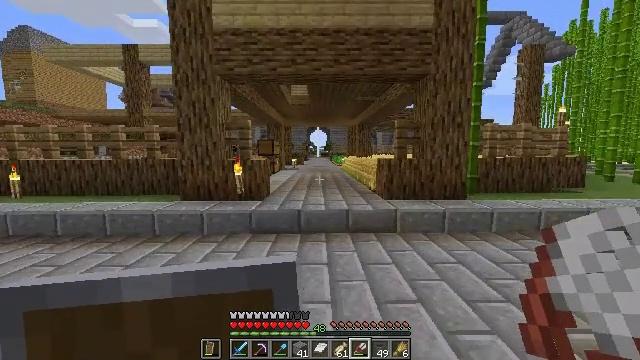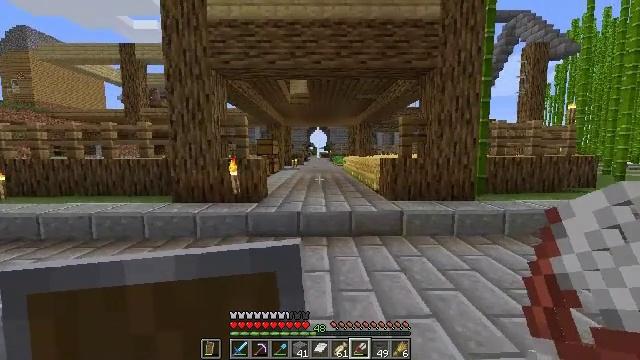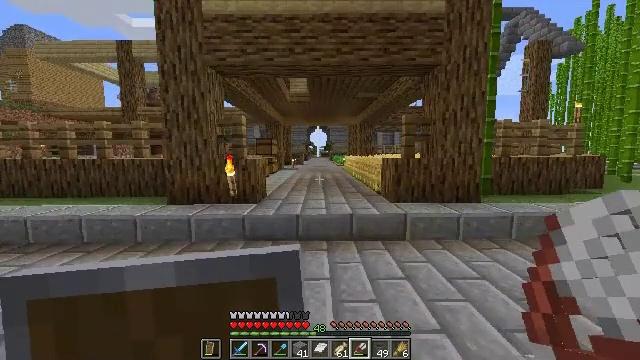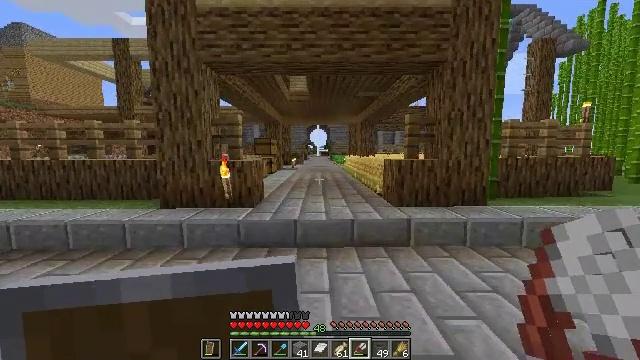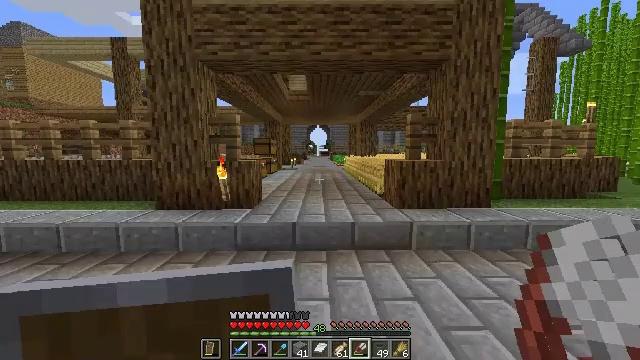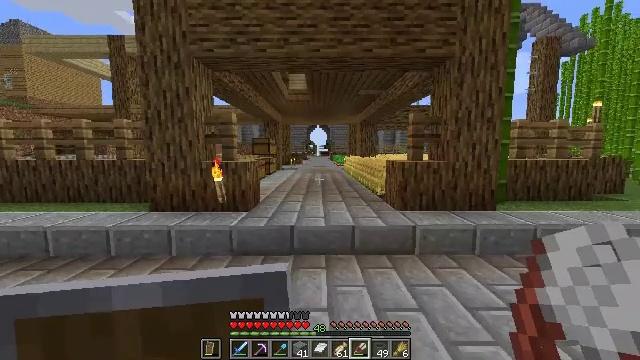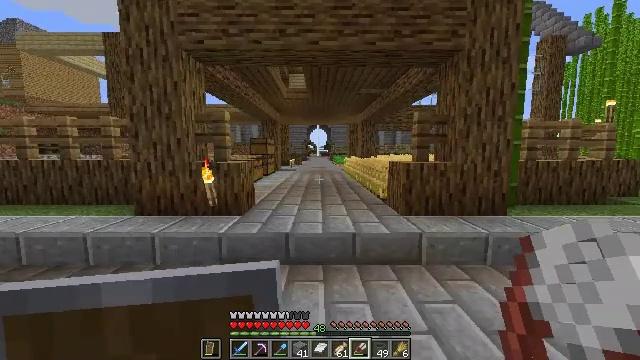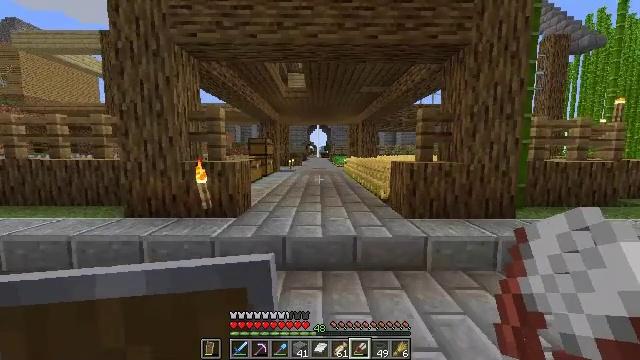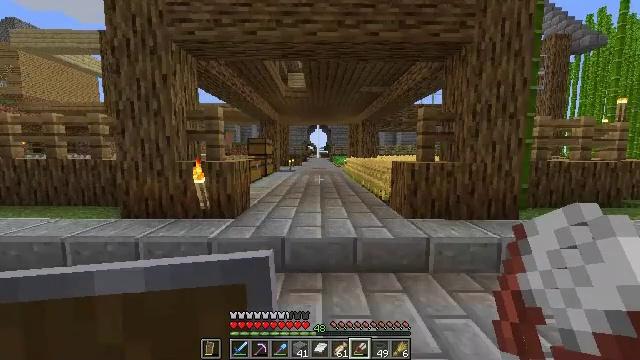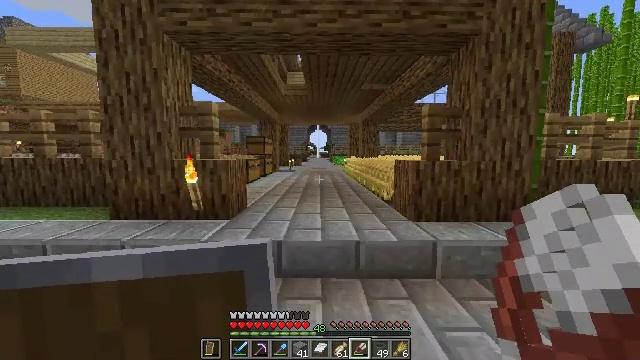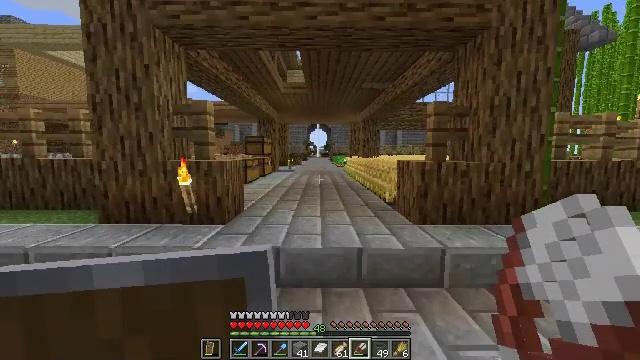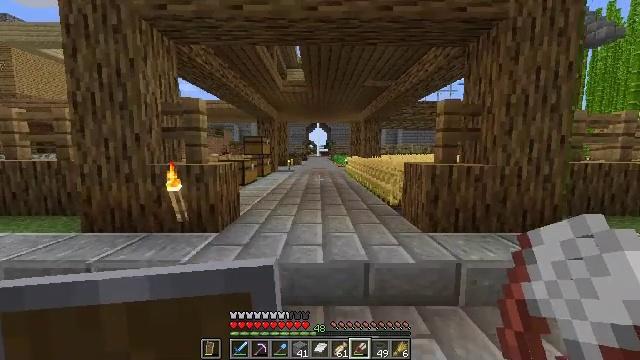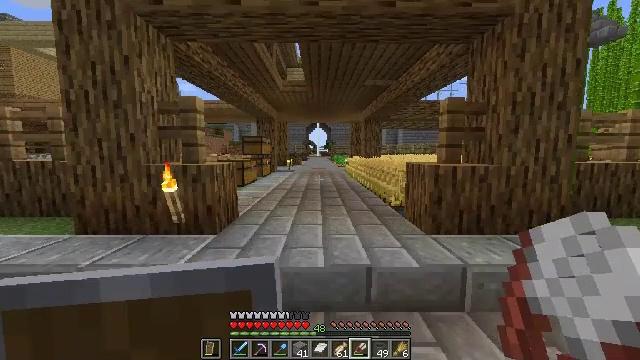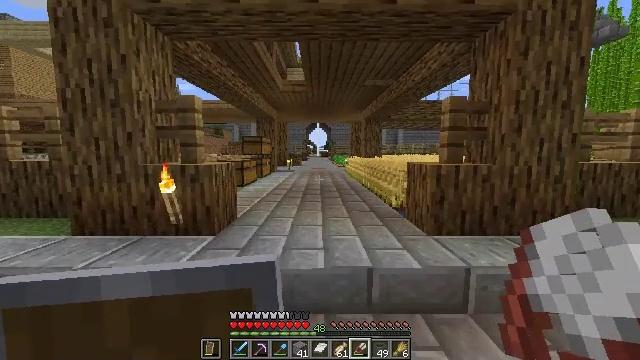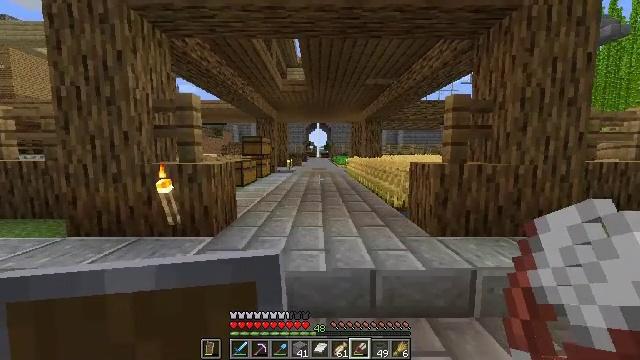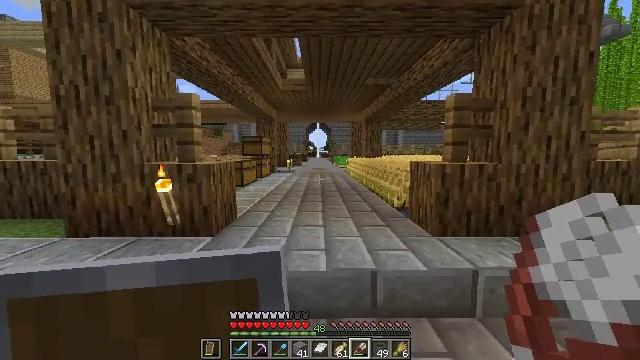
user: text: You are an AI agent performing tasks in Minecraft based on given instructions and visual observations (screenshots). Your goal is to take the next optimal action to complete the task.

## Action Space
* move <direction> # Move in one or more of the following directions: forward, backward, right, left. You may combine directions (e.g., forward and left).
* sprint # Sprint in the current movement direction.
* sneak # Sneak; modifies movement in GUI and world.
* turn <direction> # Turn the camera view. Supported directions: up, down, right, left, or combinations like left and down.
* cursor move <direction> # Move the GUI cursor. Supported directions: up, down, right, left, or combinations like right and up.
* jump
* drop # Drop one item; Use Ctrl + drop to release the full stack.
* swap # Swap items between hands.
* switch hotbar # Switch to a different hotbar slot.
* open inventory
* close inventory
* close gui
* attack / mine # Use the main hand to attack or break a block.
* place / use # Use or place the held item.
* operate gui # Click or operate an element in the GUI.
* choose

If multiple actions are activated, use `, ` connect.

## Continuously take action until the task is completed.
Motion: motion action
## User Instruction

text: Craft some packed ice.
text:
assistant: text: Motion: move forward
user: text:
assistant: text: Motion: move forward
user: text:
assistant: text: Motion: move forward
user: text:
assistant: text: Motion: move forward
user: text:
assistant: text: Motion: move forward
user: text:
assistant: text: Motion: move forward
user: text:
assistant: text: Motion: move forward
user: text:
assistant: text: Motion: move forward
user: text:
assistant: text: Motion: move forward
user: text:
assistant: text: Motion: move forward
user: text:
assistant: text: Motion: move forward
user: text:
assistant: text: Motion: no_op
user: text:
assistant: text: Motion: no_op
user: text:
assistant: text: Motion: no_op
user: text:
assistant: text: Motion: no_op
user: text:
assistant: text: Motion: no_op
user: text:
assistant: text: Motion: no_op
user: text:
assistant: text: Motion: no_op
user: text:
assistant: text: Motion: no_op
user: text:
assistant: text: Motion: move forward
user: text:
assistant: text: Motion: move forward
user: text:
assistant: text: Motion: no_op
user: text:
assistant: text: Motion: move forward
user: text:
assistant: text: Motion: move forward
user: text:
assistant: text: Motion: move forward
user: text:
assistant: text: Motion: move forward
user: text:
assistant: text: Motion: move forward
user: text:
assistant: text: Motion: move forward
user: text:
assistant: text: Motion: move forward
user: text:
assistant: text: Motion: move forward